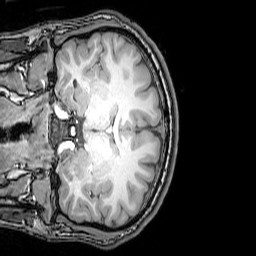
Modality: T1w
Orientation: coronal
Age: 24
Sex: male
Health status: healthy
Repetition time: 0.081 s
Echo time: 0.037 s